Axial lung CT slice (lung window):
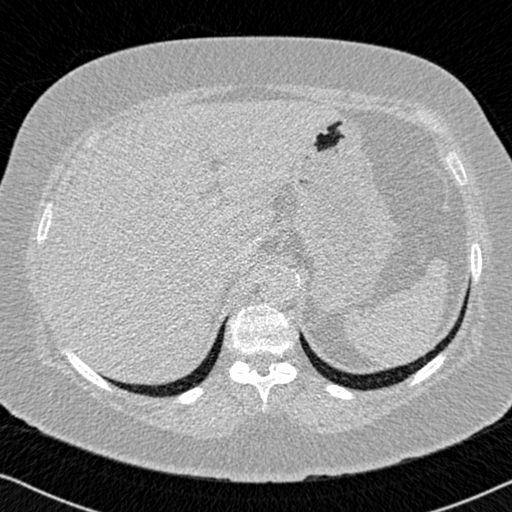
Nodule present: no